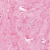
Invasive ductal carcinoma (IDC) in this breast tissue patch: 0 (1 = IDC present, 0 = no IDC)